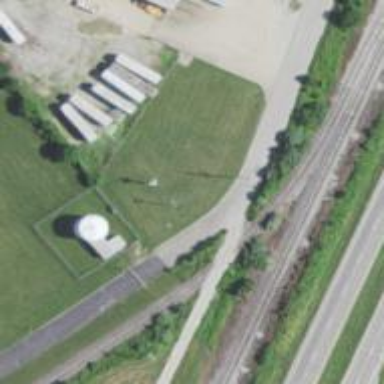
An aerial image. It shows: Rail spur service.